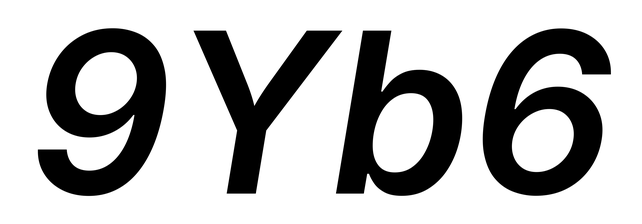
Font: Inter-Italic_SemiBold_Italic